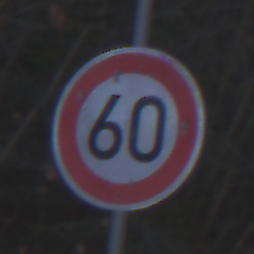
Verkehrszeichen: Geschwindigkeit60
Umgebung: Outdoor, Nature
Tageszeit: MorningAfternoon
Wetter: Overcast
Licht: Natural
Jahreszeit: Winter
Kontrast: LowContrast